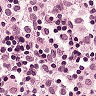
Metastatic tissue present: no